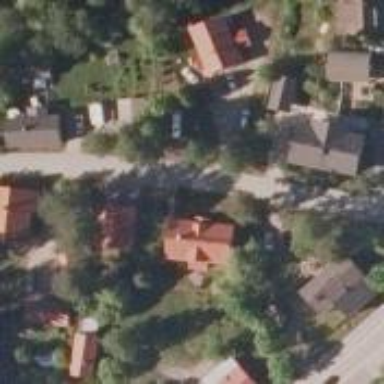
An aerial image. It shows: Residential road.